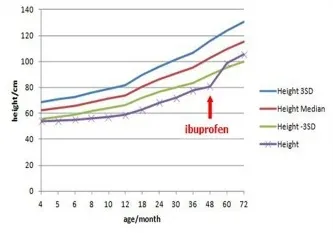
Growth curve of patient 1 showed the effect of ibuprofen in improving weight and height.
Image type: chart (chart)